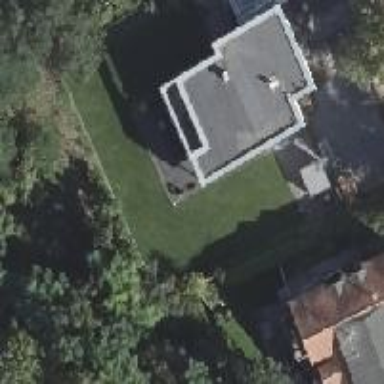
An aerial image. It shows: Detached building with flat roof.